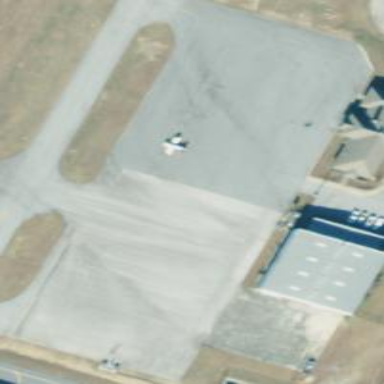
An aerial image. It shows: Apron at the airport.